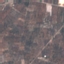
Land use / land cover class: PermanentCrop